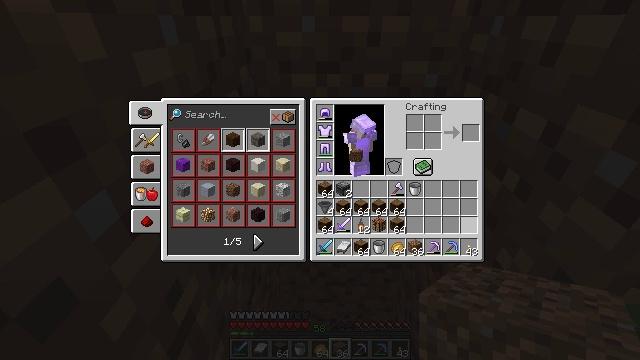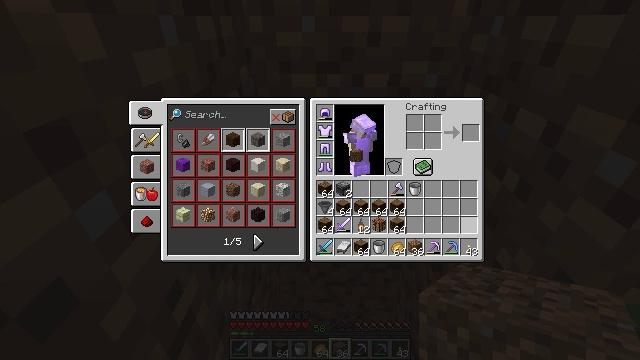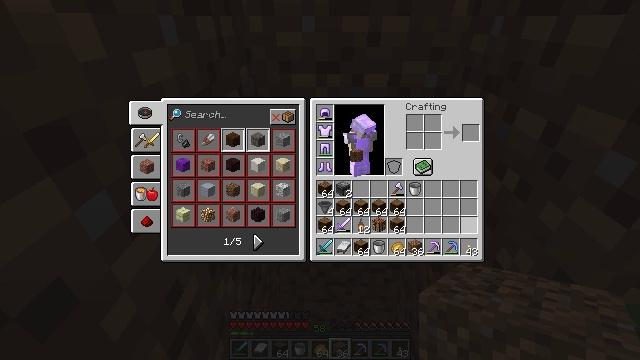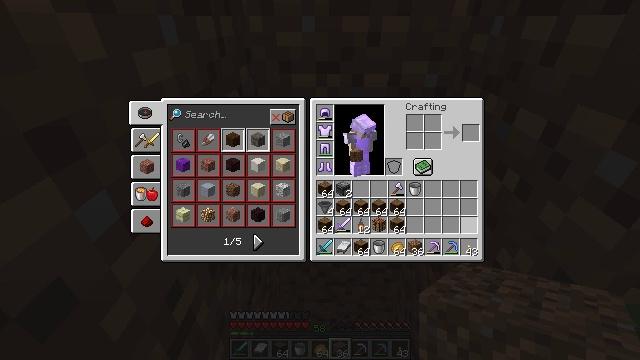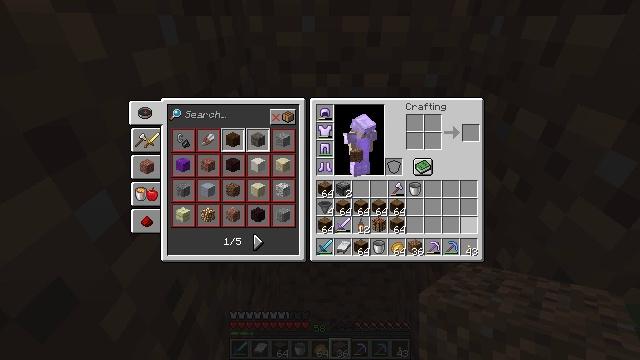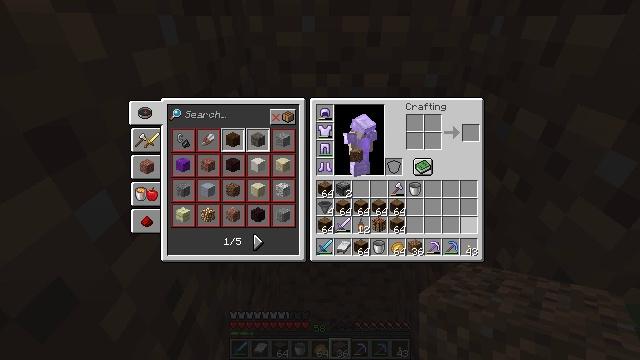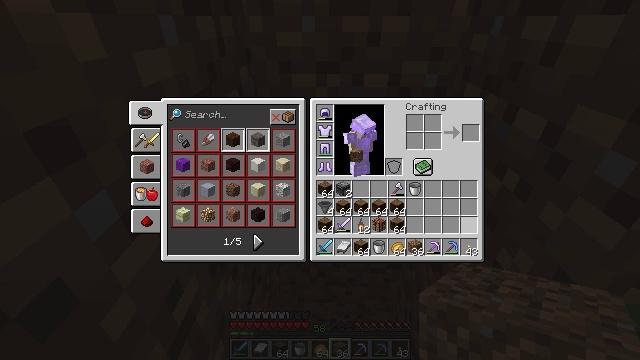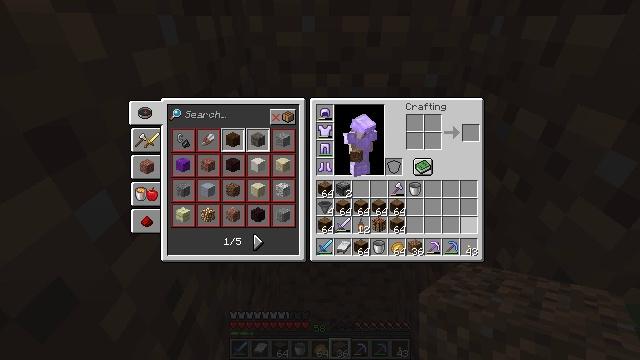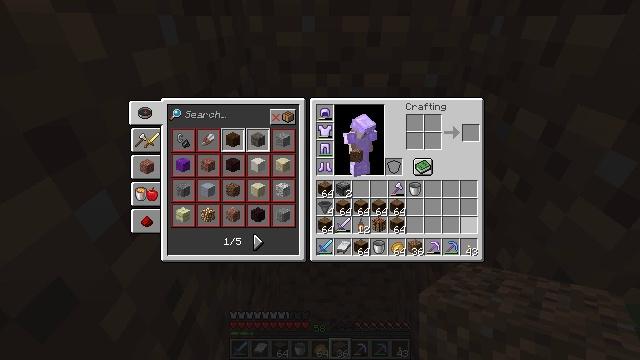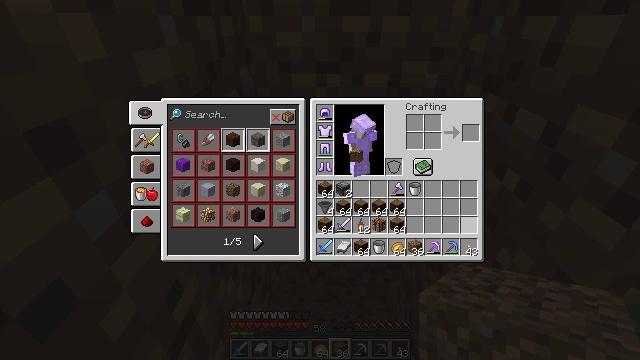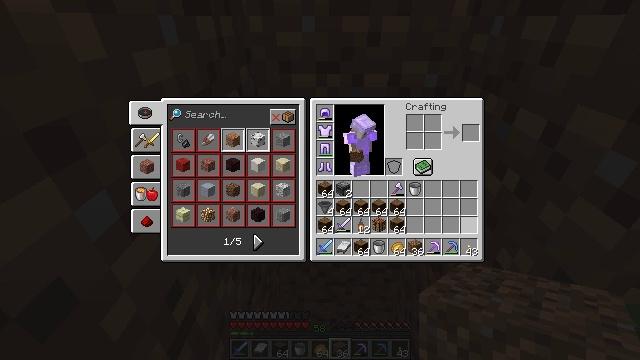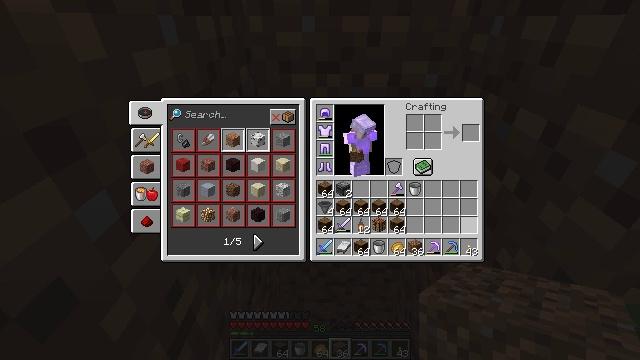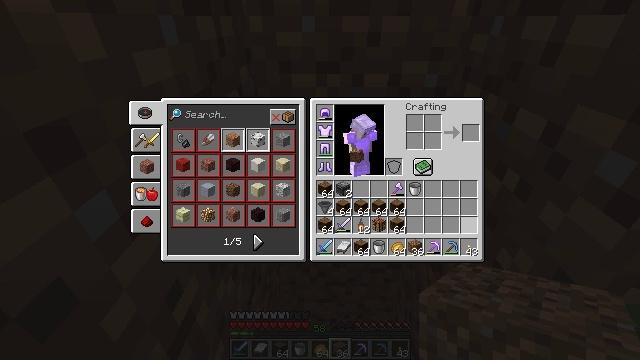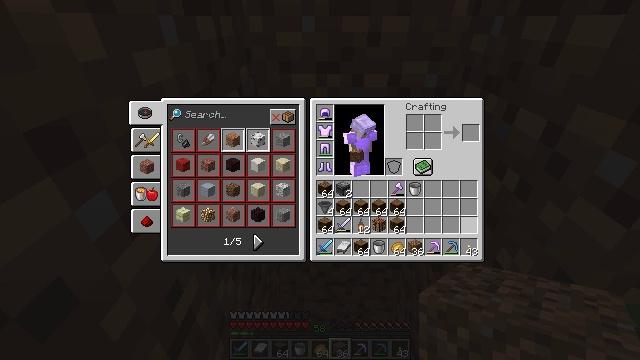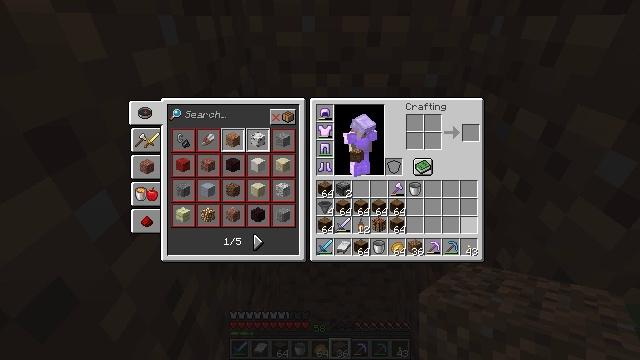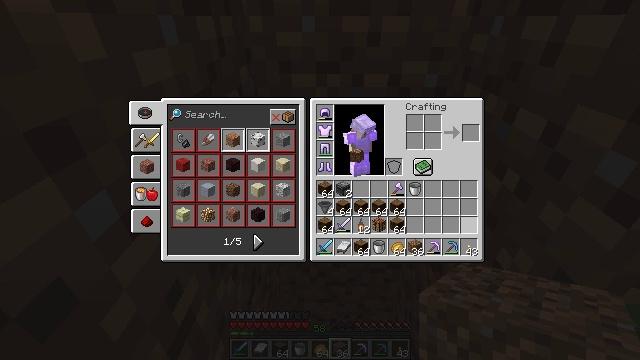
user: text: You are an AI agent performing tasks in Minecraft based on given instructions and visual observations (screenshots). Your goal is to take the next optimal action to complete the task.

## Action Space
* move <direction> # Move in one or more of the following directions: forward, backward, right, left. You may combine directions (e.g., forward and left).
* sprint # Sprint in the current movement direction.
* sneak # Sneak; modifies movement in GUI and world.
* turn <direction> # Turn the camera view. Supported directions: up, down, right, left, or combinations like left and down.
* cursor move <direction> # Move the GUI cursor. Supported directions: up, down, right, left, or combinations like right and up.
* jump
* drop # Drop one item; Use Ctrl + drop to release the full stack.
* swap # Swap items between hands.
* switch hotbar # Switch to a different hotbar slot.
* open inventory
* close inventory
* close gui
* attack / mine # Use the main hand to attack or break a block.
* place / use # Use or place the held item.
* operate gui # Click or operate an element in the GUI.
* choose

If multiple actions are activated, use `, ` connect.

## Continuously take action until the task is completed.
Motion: motion action
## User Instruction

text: Drop a spruce log.
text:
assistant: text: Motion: no_op
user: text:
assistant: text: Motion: no_op
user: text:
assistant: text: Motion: no_op
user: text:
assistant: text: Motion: no_op
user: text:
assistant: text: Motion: no_op
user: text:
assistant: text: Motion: no_op
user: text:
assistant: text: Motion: no_op
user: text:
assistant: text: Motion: no_op
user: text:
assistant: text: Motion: no_op
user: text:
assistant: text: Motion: no_op
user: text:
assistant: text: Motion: no_op
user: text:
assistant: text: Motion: no_op
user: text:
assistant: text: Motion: no_op
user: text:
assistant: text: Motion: no_op
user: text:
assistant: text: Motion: no_op
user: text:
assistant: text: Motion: no_op
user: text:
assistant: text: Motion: no_op
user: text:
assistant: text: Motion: no_op
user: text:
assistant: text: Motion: no_op
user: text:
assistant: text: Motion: no_op
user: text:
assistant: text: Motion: no_op
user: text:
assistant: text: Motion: no_op
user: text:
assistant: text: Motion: no_op
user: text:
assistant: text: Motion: no_op
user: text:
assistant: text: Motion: no_op
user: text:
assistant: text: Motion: no_op
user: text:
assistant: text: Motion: no_op
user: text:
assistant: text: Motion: no_op
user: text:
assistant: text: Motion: no_op
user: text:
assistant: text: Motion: no_op